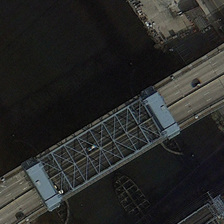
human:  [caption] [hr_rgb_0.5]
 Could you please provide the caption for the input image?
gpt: there is a boat on the river .

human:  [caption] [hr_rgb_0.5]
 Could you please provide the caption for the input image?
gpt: there is a bridge over the river .

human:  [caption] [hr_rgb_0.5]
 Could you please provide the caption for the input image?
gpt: there is a boat on the river .

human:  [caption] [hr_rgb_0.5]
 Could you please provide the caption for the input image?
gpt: there is a bridge over the river .

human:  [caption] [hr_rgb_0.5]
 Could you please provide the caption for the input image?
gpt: there is a bridge over the river .